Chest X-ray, PA view. Patient: 64 years old, sex F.
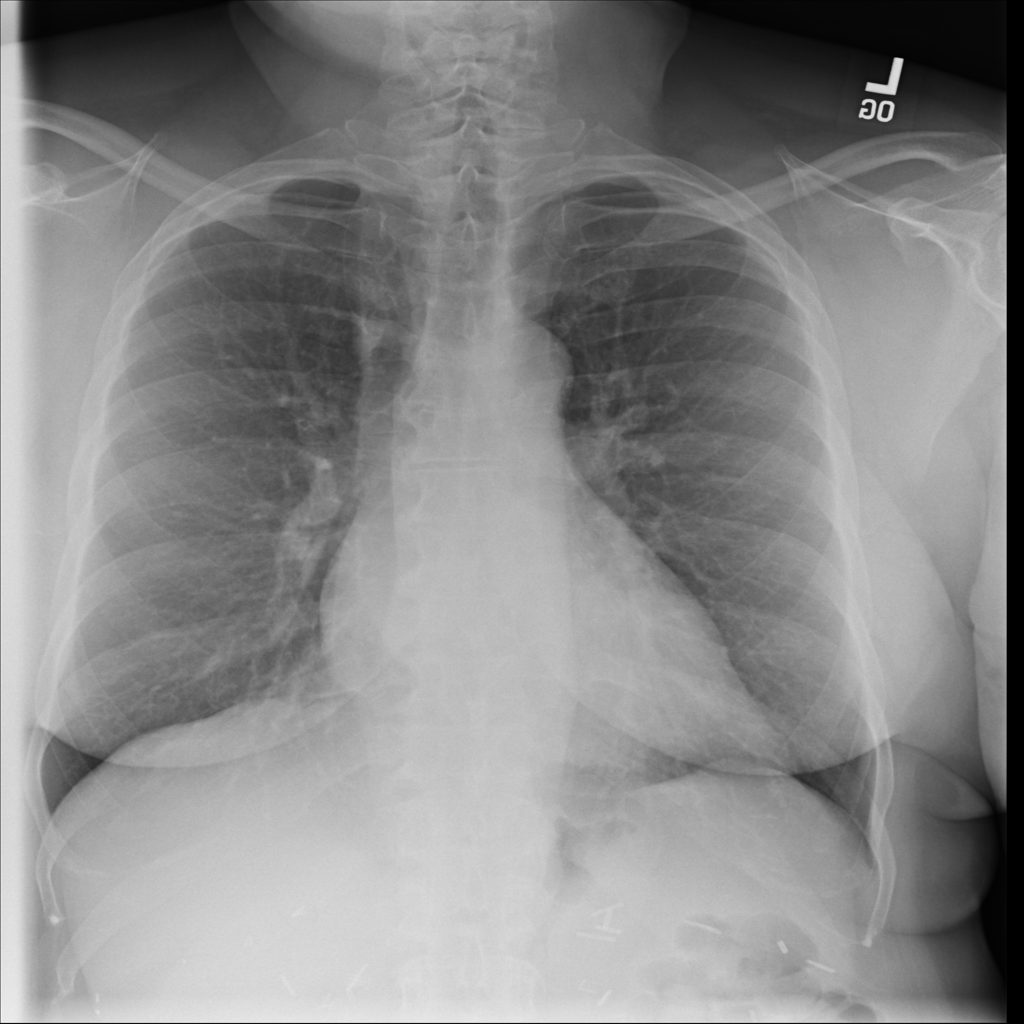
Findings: No Finding